Question: I'm new to Java. I want to create a game grid that I can interface with some logic code.
I was able to make it using Netbean's GUI builder tool (only partially shown, but the same pattern repeats up to say 10 x 10). However I am not yet familiar with creating complex layout in code.

Problem is, it looks like it's going to be a lot of repetitive work hooking up each of the buttons to array elements in my game logic as there doesn't seem to be a way to configure arrays of buttons in the GUI builder.
(Each set of buttons of a kind has it's own array.)
Can someone show me how I might create the same kind of grid purely in code? I'm guessing GridBagLayout is what is needed. (The alignments between the different types of blocks is important.) But looking at code examples there are seem to be a lot of concepts involved and it seems to be a bit too much to take in at once. I'd appreciate being started off in the right direction.
Alternatively if there's a way to efficiently do this in the GUI builder tool I would like to hear about it.
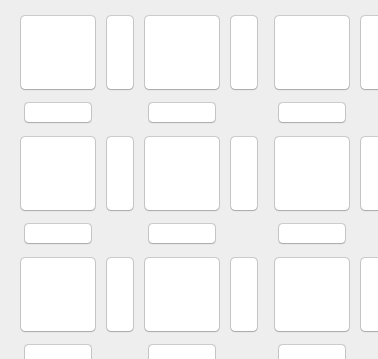
Answer: You basically have two choices, you could use compound components in some way, for example, it seems to be a repeating pattern, so you could isolate a single "tile", focusing on the layout needs for a single tile and then use a different layout manager to physically layout the tiles or using something like 'GridBagLayout' to layout all of them.
Which you use will come down to what it is you want to achieve and the functionality you are trying to produce
<URL>
'''
import java.awt.Dimension;
import java.awt.EventQueue;
import java.awt.GridBagConstraints;
import java.awt.GridBagLayout;
import java.awt.Insets;
import javax.swing.JButton;
import javax.swing.JFrame;
import javax.swing.JPanel;
import javax.swing.UIManager;
import javax.swing.UnsupportedLookAndFeelException;
public class Test {
public static void main(String[] args) {
new Test();
}
public Test() {
EventQueue.invokeLater(new Runnable() {
@Override
public void run() {
try {
UIManager.setLookAndFeel(UIManager.getSystemLookAndFeelClassName());
} catch (ClassNotFoundException | InstantiationException | IllegalAccessException | UnsupportedLookAndFeelException ex) {
ex.printStackTrace();
}
JFrame frame = new JFrame("Testing");
frame.setDefaultCloseOperation(JFrame.EXIT_ON_CLOSE);
frame.add(new TestPane());
frame.pack();
frame.setLocationRelativeTo(null);
frame.setVisible(true);
}
});
}
public class TestPane extends JPanel {
public TestPane() {
setLayout(new GridBagLayout());
GridBagConstraints gbc = new GridBagConstraints();
gbc.gridx = 0;
gbc.gridx = 0;
gbc.fill = GridBagConstraints.HORIZONTAL;
gbc.insets = new Insets(4, 4, 4, 4);
for (int row = 0; row < 9; row++) {
gbc.gridy = row;
for (int col = 0; col < 9; col++) {
gbc.gridx = col;
if (row % 2 == 0) {
if (col % 2 == 0) {
add(bigButton(), gbc);
} else {
add(verticalButton(), gbc);
}
} else if (col % 2 == 0) {
add(horizontalButton(), gbc);
}
}
}
}
protected JButton bigButton() {
JButton btn = new JButton() {
@Override
public Dimension getPreferredSize() {
return new Dimension(100, 100);
}
};
return btn;
}
protected JButton verticalButton() {
JButton btn = new JButton() {
@Override
public Dimension getPreferredSize() {
return new Dimension(45, 100);
}
};
return btn;
}
protected JButton horizontalButton() {
JButton btn = new JButton() {
@Override
public Dimension getPreferredSize() {
return new Dimension(100, 45);
}
};
return btn;
}
}
}
'''
See <URL> for more details